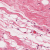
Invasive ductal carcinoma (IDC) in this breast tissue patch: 0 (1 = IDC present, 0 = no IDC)